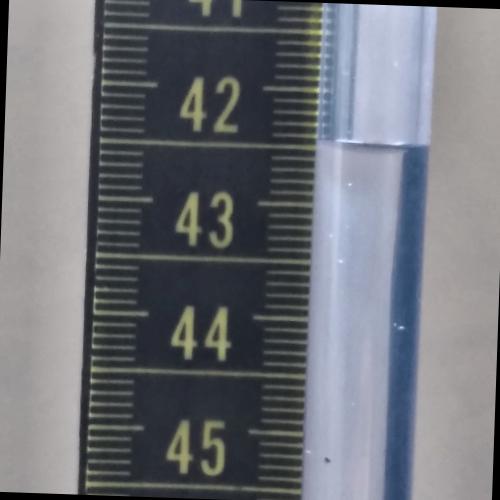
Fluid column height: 42.5 cm